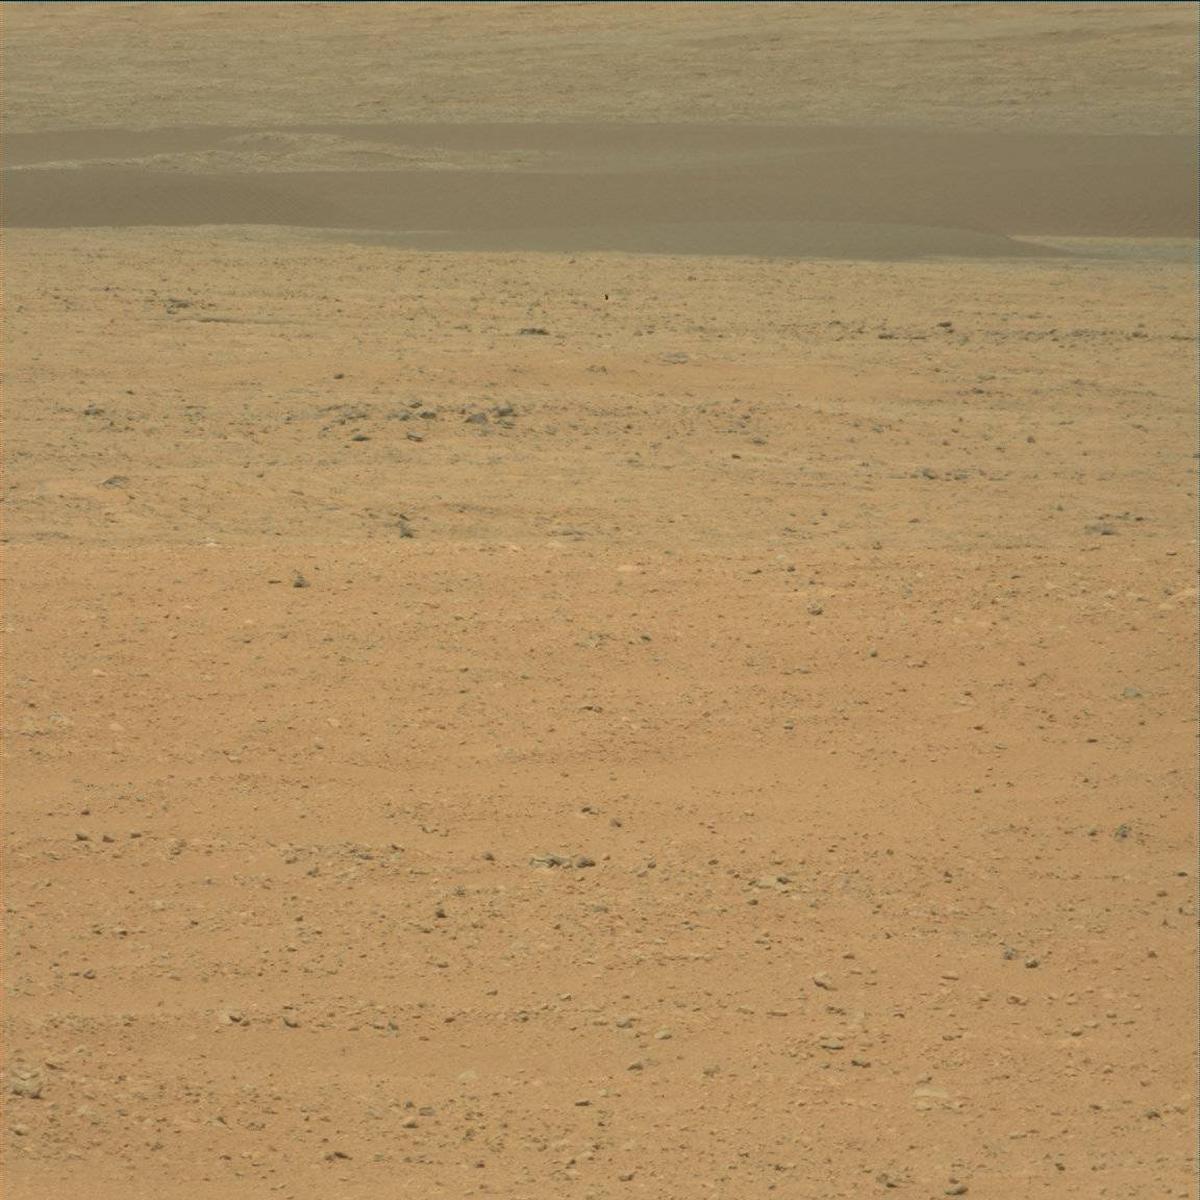
Terrain classes present: Ridge, Sand / Soil